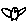
Label: bird